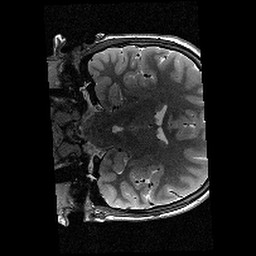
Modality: T2w
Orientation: coronal
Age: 13
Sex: female
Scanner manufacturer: siemens
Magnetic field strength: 3 T
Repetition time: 9.23 s
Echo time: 0.067 s